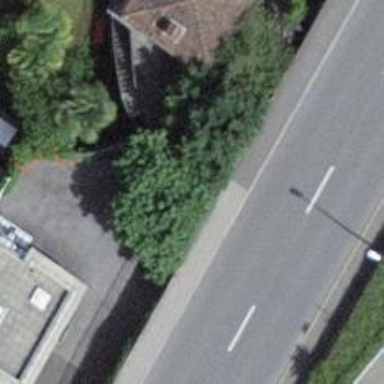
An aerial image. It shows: Bus stop with platform for public transport.